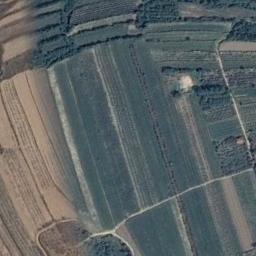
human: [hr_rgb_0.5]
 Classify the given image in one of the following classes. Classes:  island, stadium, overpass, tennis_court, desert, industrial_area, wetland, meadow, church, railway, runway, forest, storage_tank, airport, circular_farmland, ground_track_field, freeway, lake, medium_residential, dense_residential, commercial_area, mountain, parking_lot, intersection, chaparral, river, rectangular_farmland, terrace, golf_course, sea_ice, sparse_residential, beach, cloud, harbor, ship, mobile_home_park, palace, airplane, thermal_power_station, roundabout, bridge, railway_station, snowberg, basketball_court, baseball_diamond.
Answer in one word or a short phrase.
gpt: terrace